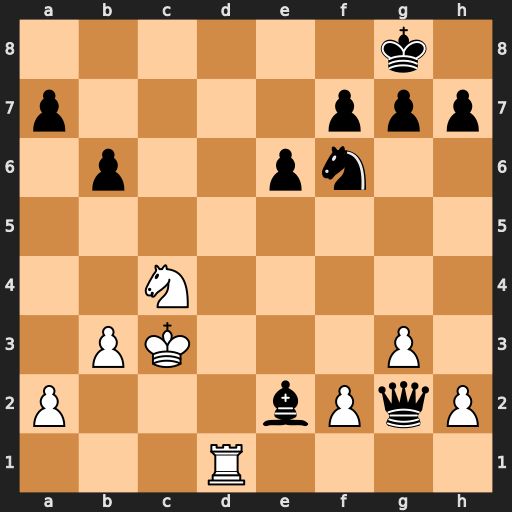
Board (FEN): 6k1/p4ppp/1p2pn2/8/2N5/1PK3P1/P3bPqP/3R4
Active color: w
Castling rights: -
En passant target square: -
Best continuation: Rd8+ Ne8 Rxe8#